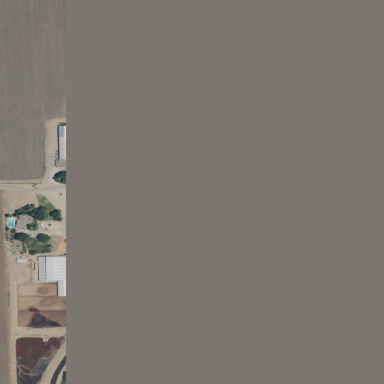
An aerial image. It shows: Farmyard area.